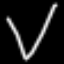
Label: diamond